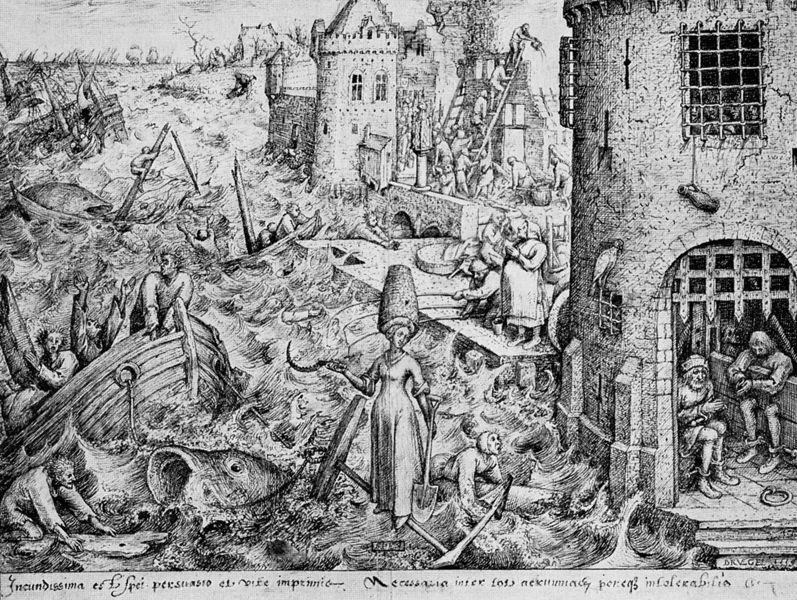
Titel: Spes
Künstler: Pieter d. Ä. Breughel
Institution: Berlin, Staatliche Museen, Kupferstichkabinett
Schlagwörter: angriff, feuer, gewitter, kampf, mann, meer, wasser, menschen, stadt, fenster, frau, schwarz, skizze, weiss, zeichnung, flasche, architektur, tot, gitter, hochwasser, boot, boote, paddel, ruder, turm, fesseln, holzschnitt, schrift, wellen, mast, hafen, brand, flut, katastrophe, krieg, leiter, schiffbruch, seenot, sturm, sturmflut, untergang, zerstörung, stufen, ring, tor, kelid, burg, druck, schwarzweiss, sichel, holzstich, radierung, stich, kämpfen, buchseite, fisch, sklave, zimmermann, gefangene, maul, mittelalter, löschen, dürer, gefangener, burgfräulein, ungeheuer, netz, schaufel, spaten, fische, butt, schlund, sintflut, amgriff, löschung